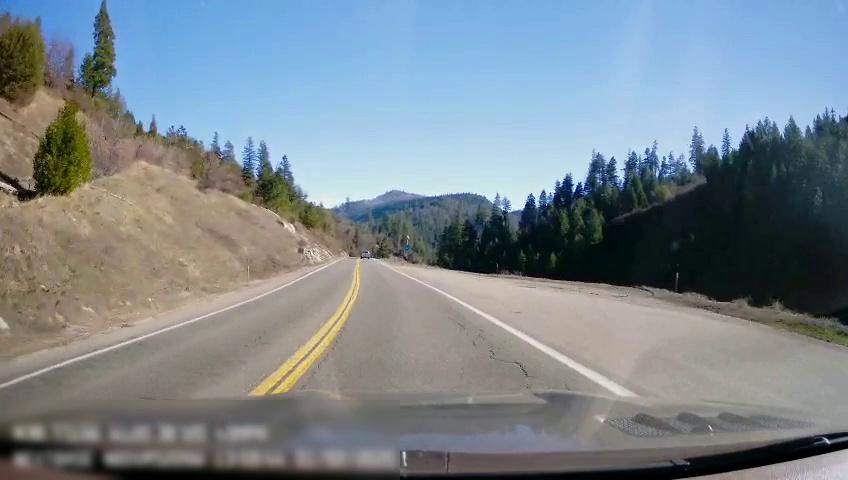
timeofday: Day
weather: Sunny
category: Drivable Space
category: Drivable Space
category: Vehicles | Truck
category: Lanes | Opposite Lane
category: Lanes | Current Lane
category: Lanes | Opposite Lane
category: Lanes | Current Lane